Question: I have a heavy process which downloads data off APIs which I want to schedule with 'Heroku Scheduler'. (<URL>
I want a dedicated worker process for the job. How should I define my Procfile?
How should I define the worker task in scheduler plugin settings page?

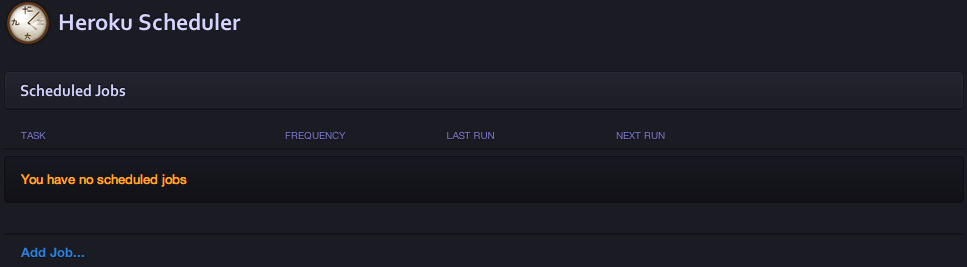
Answer: I'm assuming that you're using rails. If you're not, then you'll have to change the instructions slightly, but the general instructions work.
You'll need a command to run your data downloader. In Rails, the best way to do this would be to create a rake command in /lib/tasks/scheduler.rake called api_data_downloader for example.
If you're not using rails then create a script (You can place it in bin).
Then to add the job, go to your app on the Heroku dashboard. Click on 'general info', then on the scheduler add-on. Click 'add a job' and select a frequency and time. For the job, input the command that would run your script. For Rails, you would run 'rake api_data_downloader'. Otherwise you may need to do something such as 'ruby api_data_downloader.rb' or 'php api_data_downloader' depending on your needs'.
You can read the <URL> on it.
The scheduler app is a <URL> not a worker dyno. The scheduler add-on is meant for short tasks and worker dynos for processes that take longer than a couple minutes. If you need a worker dyno, then in your procfile you need to specify
'''
worker: rake api_data_downloader
'''
and scale it up with
'''
heroku ps:scale worker=1
'''
The scheduler add-on and a worker dyno are different from each other.